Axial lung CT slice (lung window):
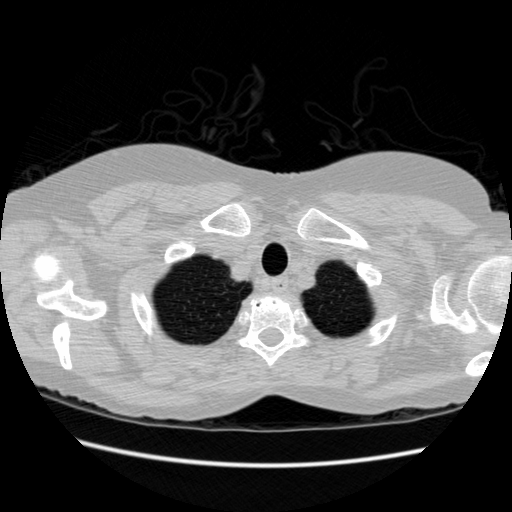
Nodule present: no